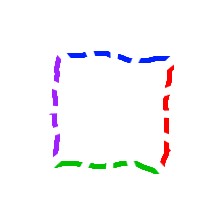
Shape: square